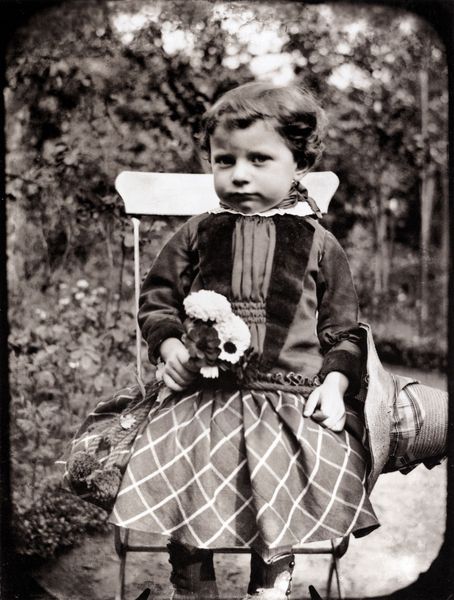
Titel: Margarete Zille
Künstler: Heinrich Zille
Schlagwörter: baum, blätter, dunkel, hand, himmel, weiß, bäume, mädchen, sitzen, blume, blumen, frisur, grau, hut, kariert, kleid, mund, nase, schwarz, stuhl, blick, park, weg, karo, muster, rock, schleife, alt, jung, augen, band, falten, gesicht, samt, bild, bildnis, hände, portrait, porträt, rückenlehne, natur, haare, sitzend, kind, saum, tochter, pflanzen, wald, rund, garten, schürze, sommer, lehne, schuhe, moderne, backen, klein, sepia, angst, dick, weiblich, gartenstuhl, klappstuhl, strohhut, hutband, foulard, halstuch, noeud, stuhllehne, mimik, streifen, strauss, kordel, rüsche, rüschen, kritisch, krempe, sonnenhut, blumenstrauss, foto, fotografie, photographie, karos, draußen, schwarzweiss, chapeau, hütchen, stiefel, sonntag, kleidchen, kleinkind, photo, ecken, gut, schmollmund, schnute, assis, chaise, jupe, freien, dahlien, schüchtern, fleurs, blument, niedlich, gamaschen, arbre, nature, fleur, robe, kinderporträt, kinderbildnis, abwehr, händchen, bébé, enfant, fille, linse, neuzeit, arbres, gartenweg, pompom, fokus, pausbacken, bouquet, biergarten, zweifel, fillette, garçon, jeune, paille, jeune fille, lignes, jardin, forêt, aufblasen, dicke backen, noir et blanc, tunique, cliché, biergartenstuhl, kinderfoto, phptpgraphie, röckchenkragen, samtband, samtjäckchen, samtkragen, smoke, unwikkig, zweifelnd, schmollen, moue, ruban, 1900, at, oeillet, végétation, carreaux, schüchternehit, ernst, petite fille, oeillets, chapeau de paille, garço, oeuillet, kissen